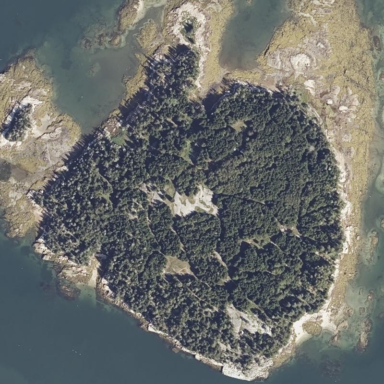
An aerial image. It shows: Islet located along the natural coastline.